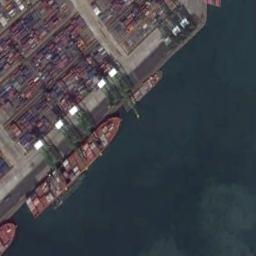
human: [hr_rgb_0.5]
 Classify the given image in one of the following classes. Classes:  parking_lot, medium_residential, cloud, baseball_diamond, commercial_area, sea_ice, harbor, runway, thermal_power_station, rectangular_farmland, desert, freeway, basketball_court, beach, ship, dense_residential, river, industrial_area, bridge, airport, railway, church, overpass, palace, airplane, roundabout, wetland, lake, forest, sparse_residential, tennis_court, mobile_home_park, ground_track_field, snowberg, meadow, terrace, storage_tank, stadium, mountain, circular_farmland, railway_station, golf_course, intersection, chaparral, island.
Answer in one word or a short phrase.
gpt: ship